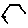
Label: hexagon